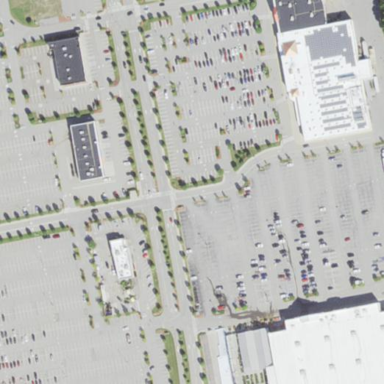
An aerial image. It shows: Parking area with asphalt surface.